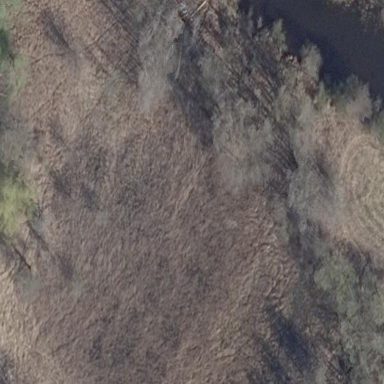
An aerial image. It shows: Wetland area dominated by reedbeds.